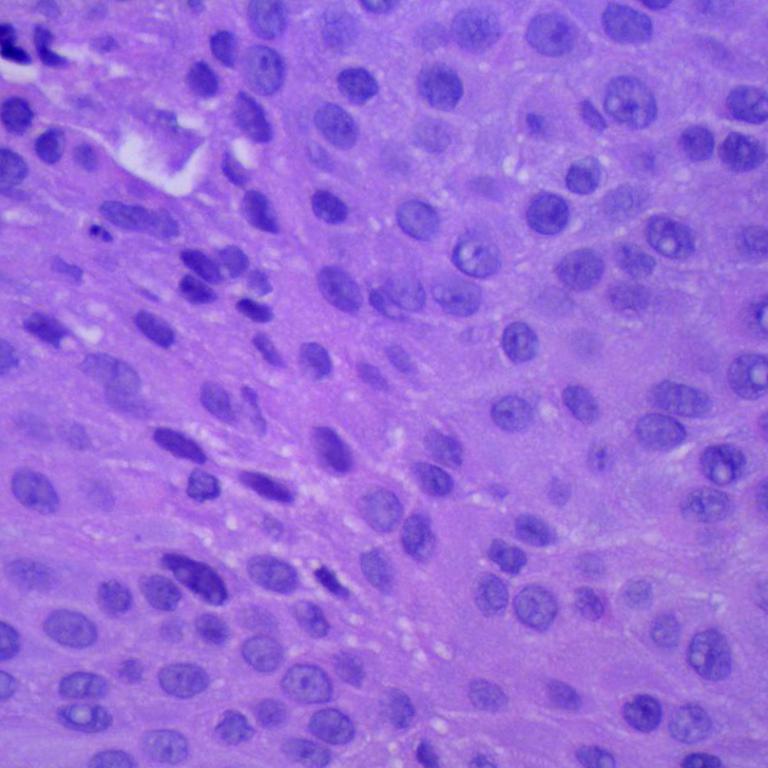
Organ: lung
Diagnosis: squamous carcinomas